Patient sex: M
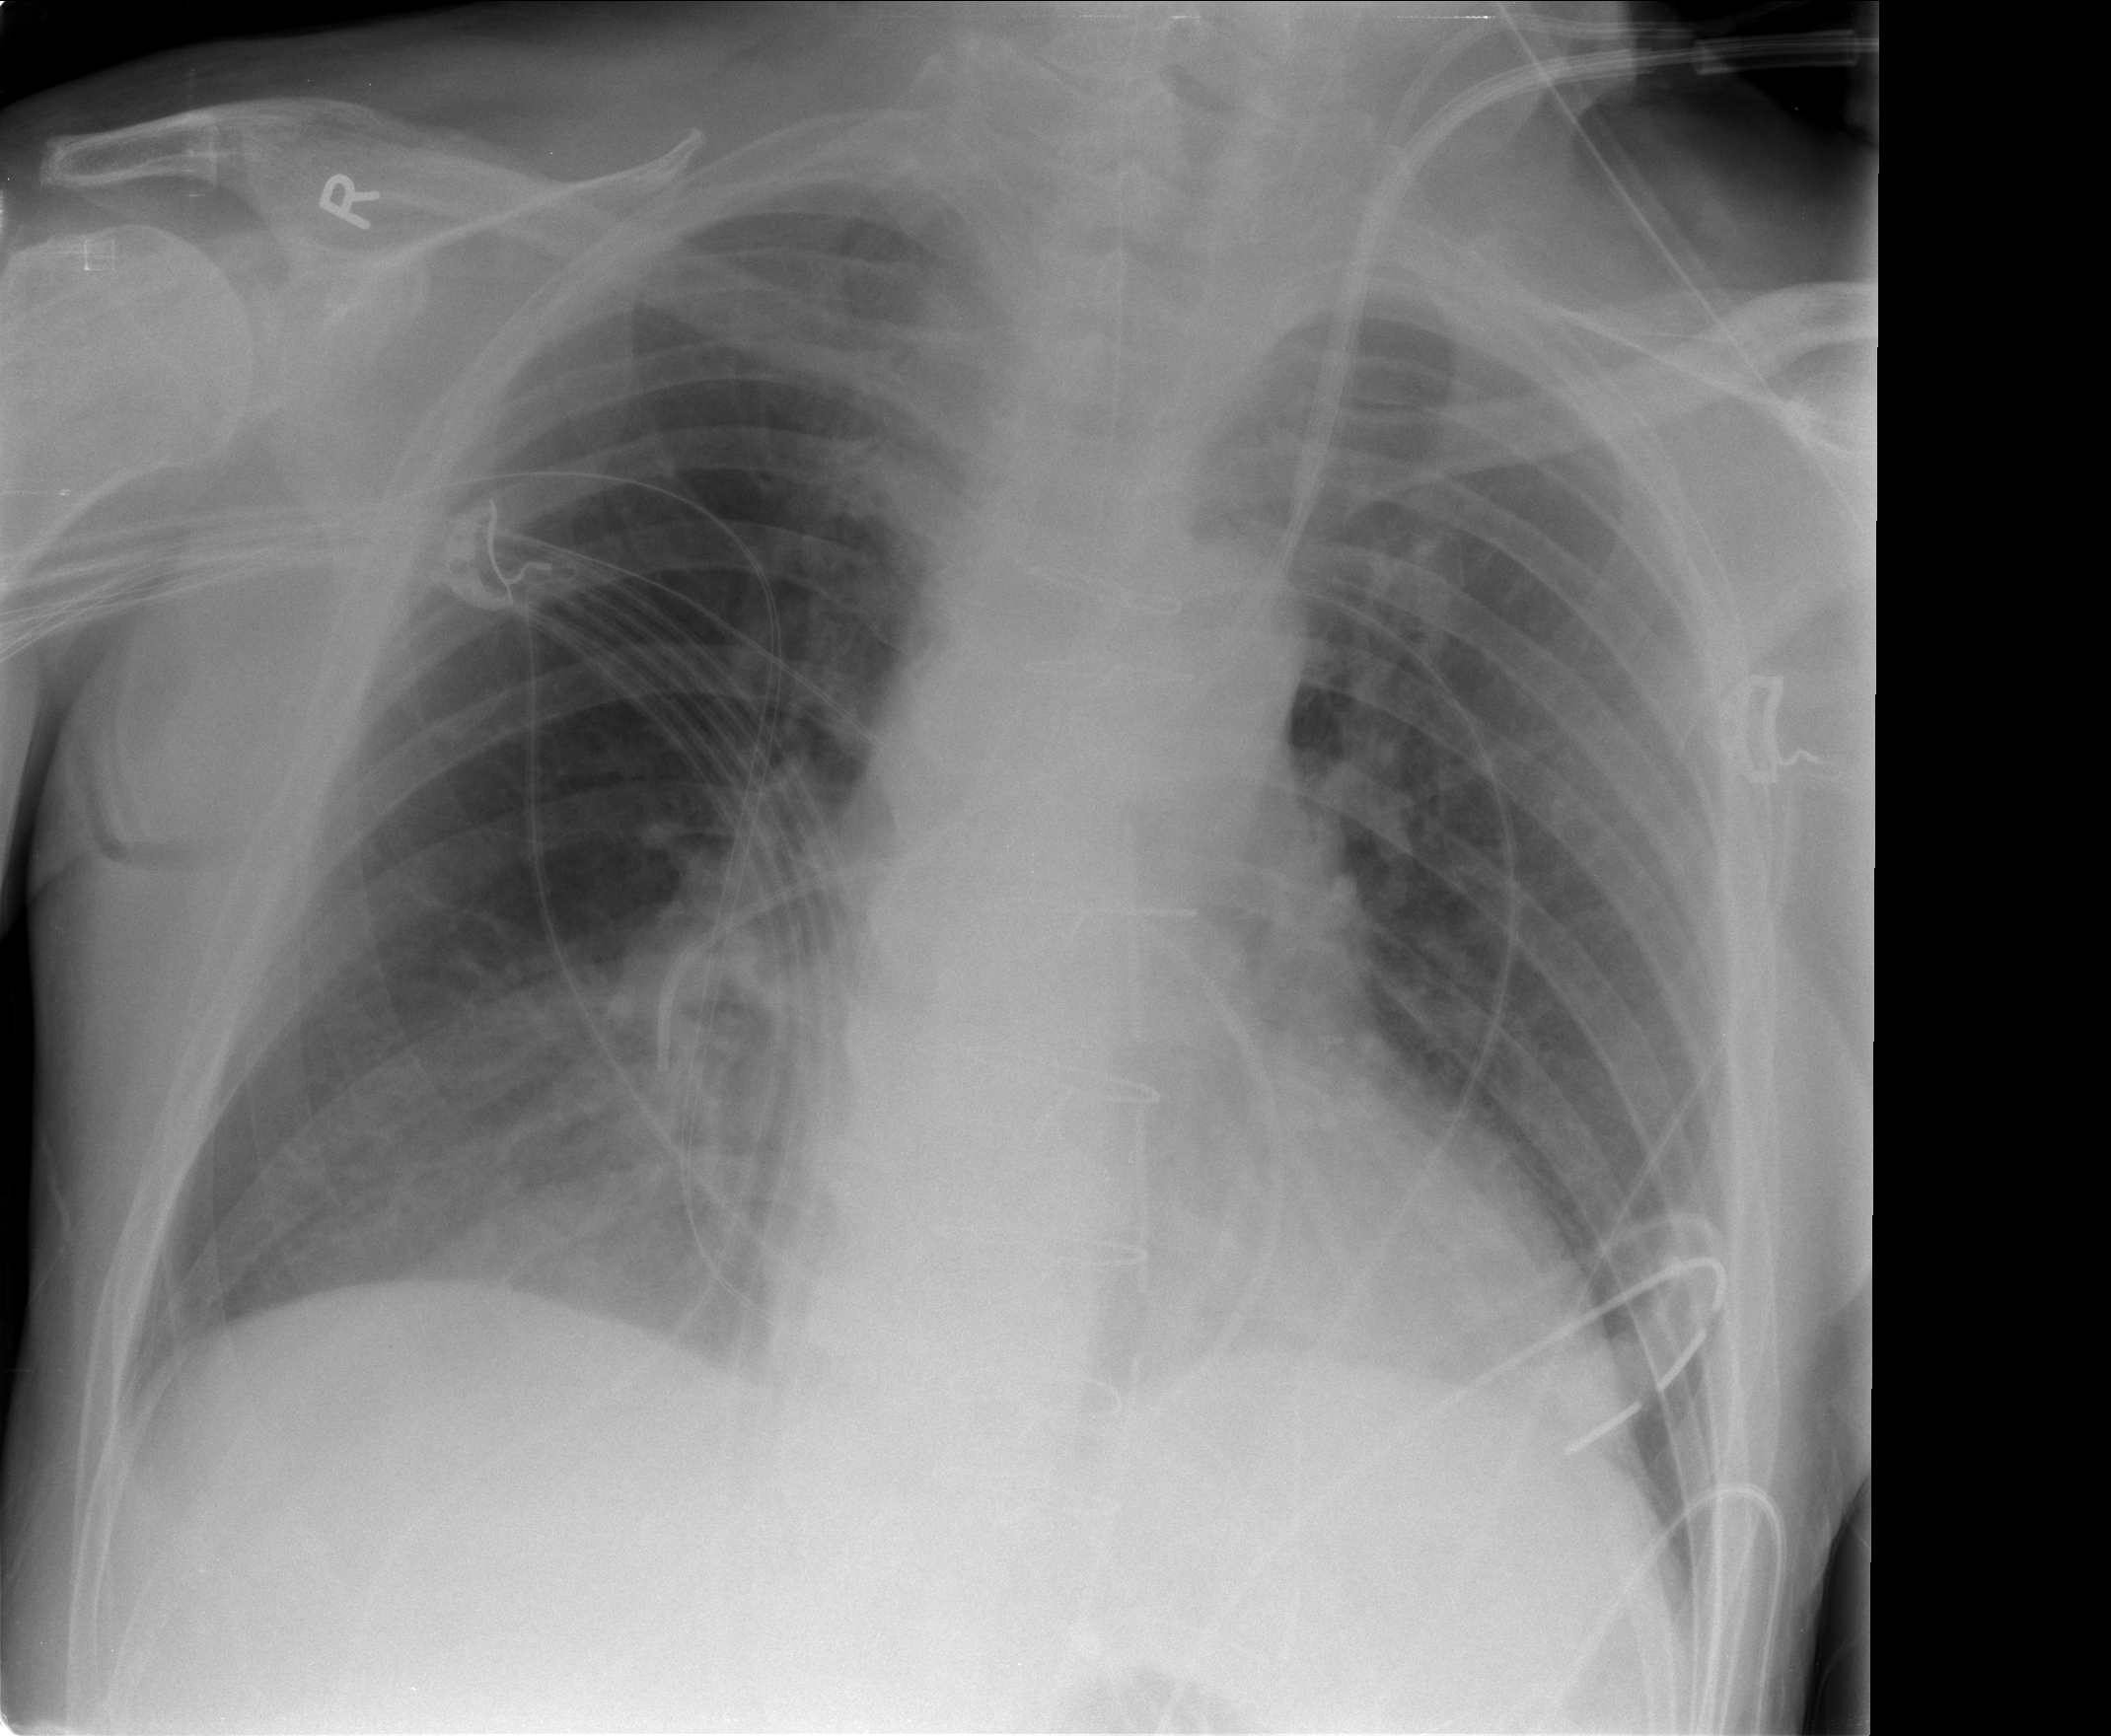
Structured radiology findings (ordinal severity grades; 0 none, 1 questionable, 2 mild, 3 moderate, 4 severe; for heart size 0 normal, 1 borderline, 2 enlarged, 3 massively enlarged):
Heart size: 0
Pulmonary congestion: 0
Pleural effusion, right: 0
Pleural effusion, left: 0
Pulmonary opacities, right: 0
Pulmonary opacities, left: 0
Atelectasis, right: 1
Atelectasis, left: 0